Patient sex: F
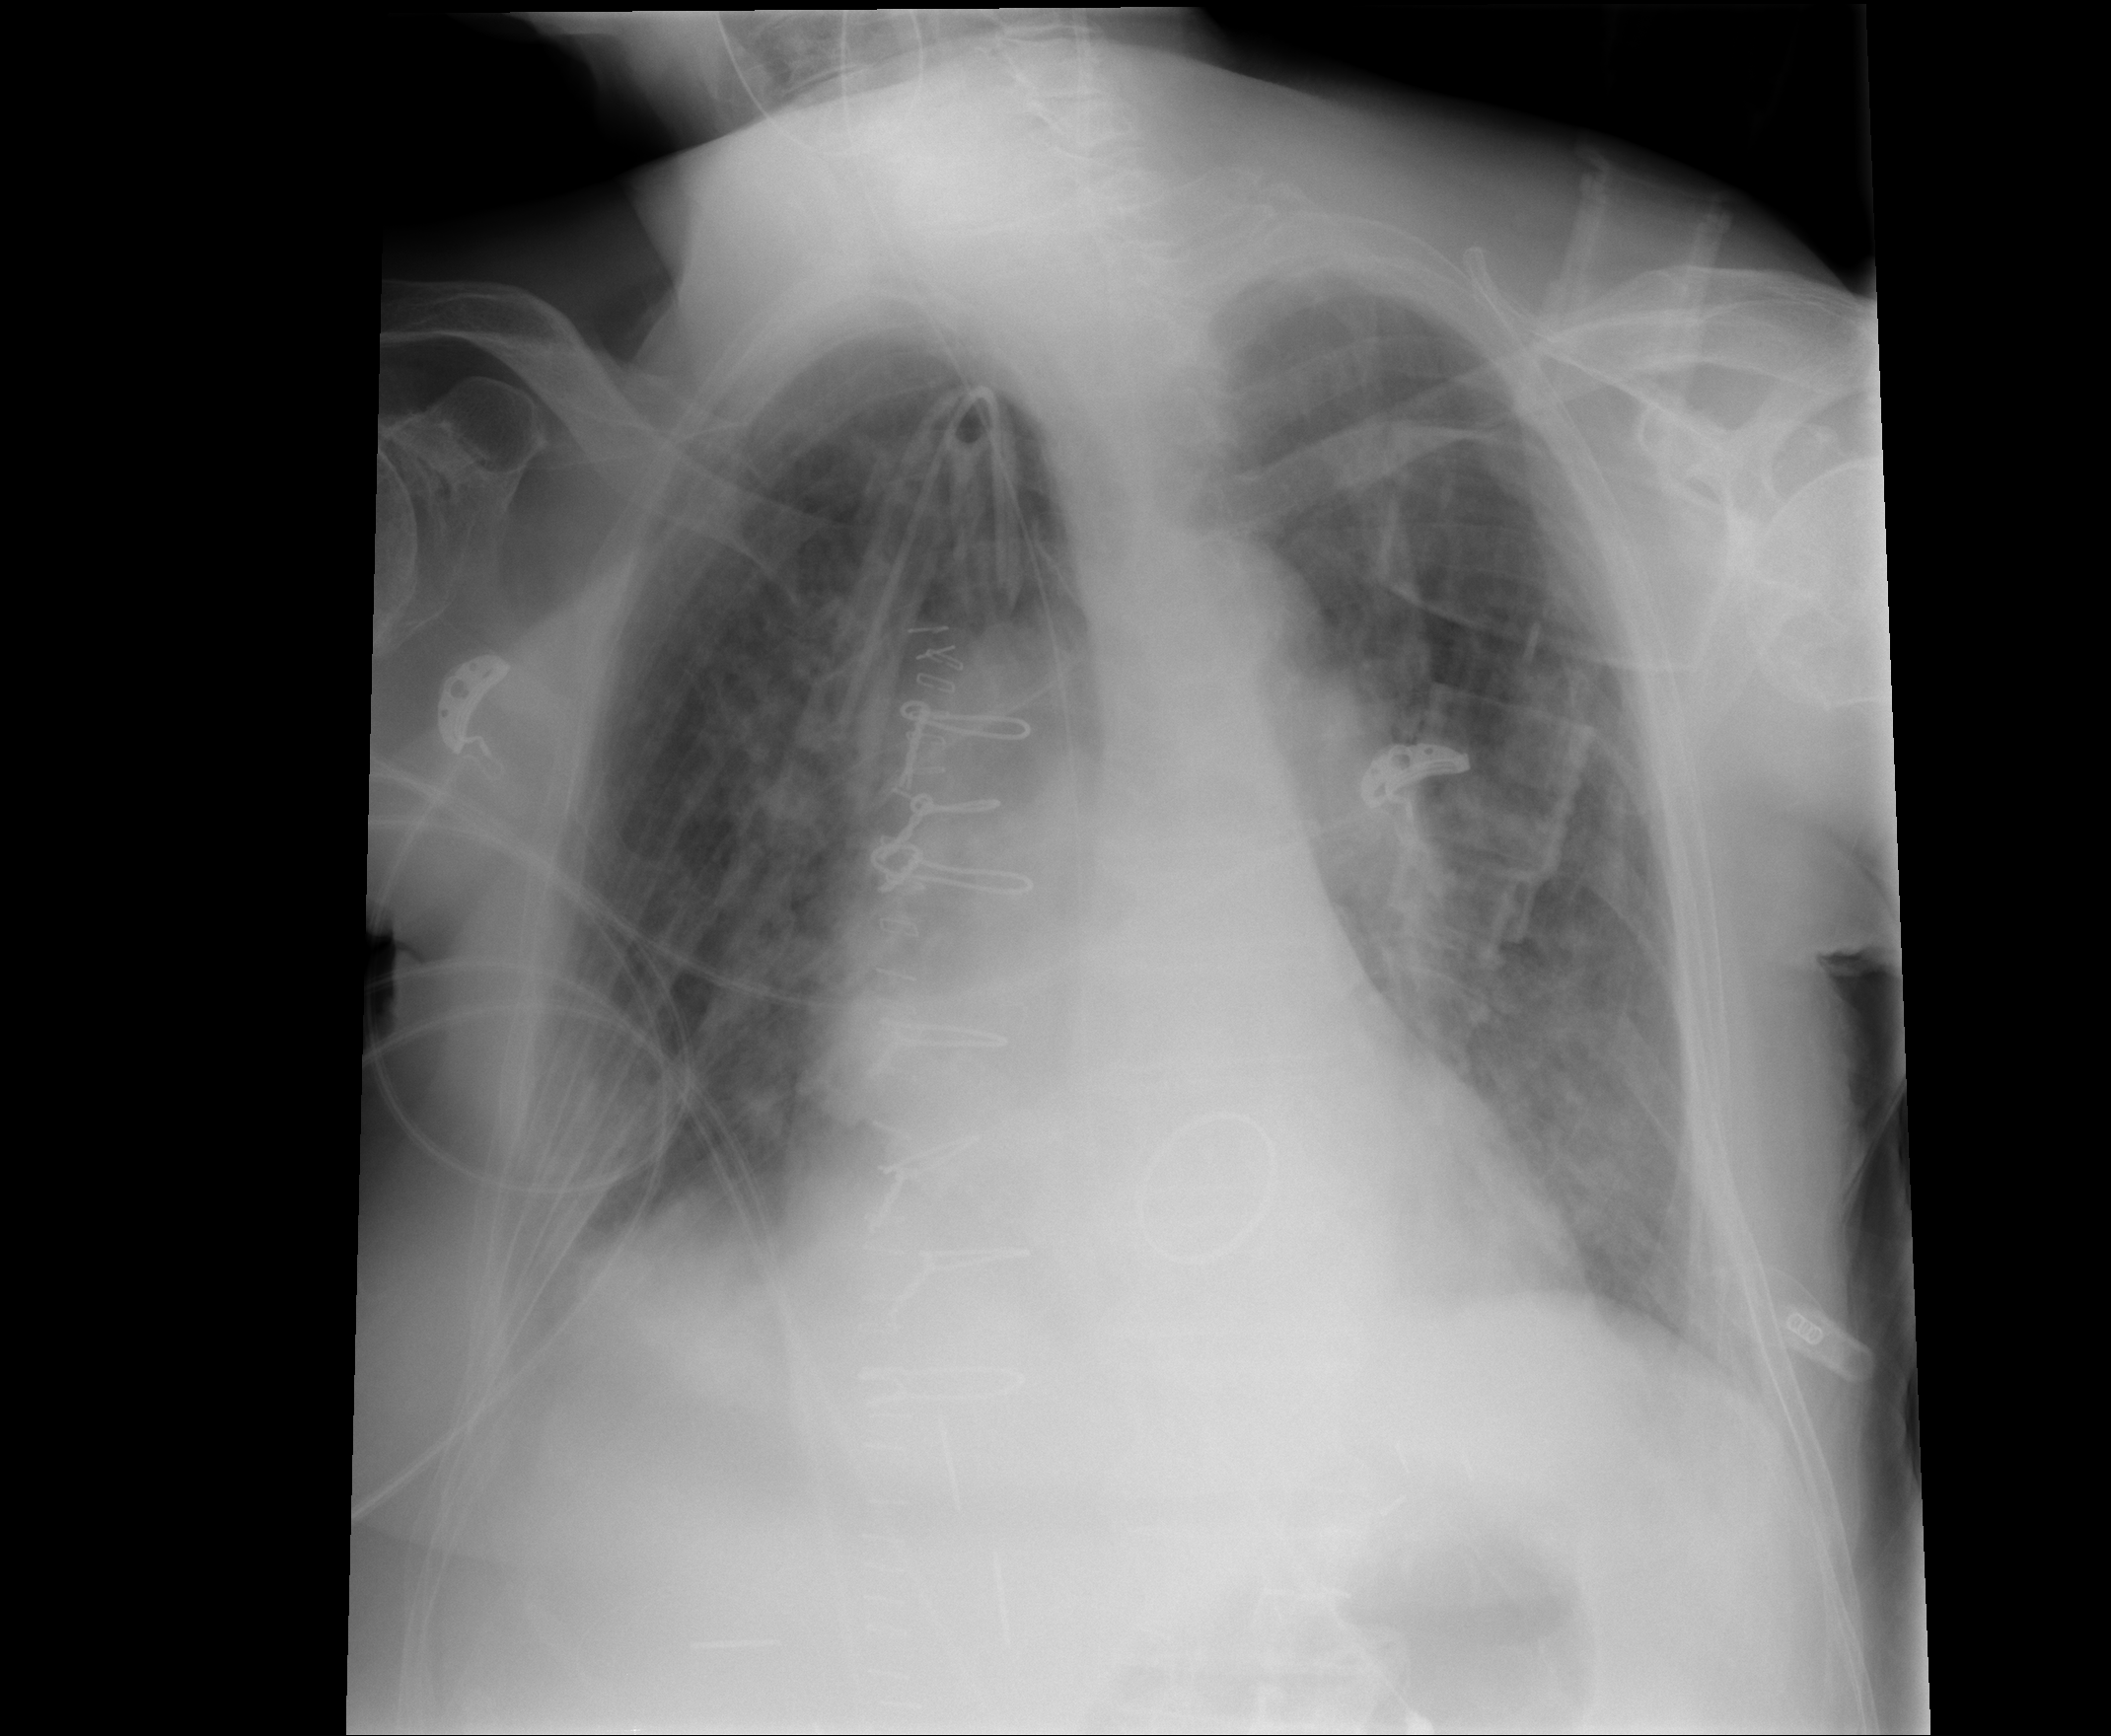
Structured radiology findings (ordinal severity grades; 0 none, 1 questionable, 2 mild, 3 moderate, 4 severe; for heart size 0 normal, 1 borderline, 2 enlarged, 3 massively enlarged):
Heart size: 2
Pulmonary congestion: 2
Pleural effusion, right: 2
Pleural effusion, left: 0
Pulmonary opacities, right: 2
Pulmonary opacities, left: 1
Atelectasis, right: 2
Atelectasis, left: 2